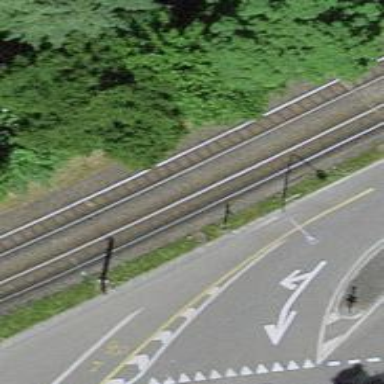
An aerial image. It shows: Tram railway with one track and electrified by contact line.